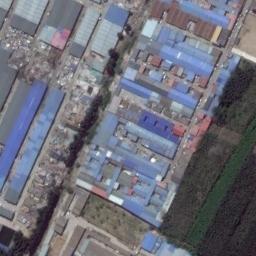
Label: industrial_area